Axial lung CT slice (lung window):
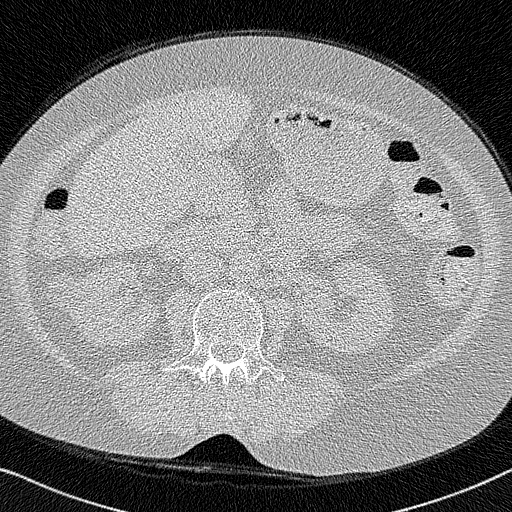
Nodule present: no